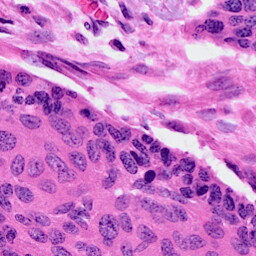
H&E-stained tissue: Cervix